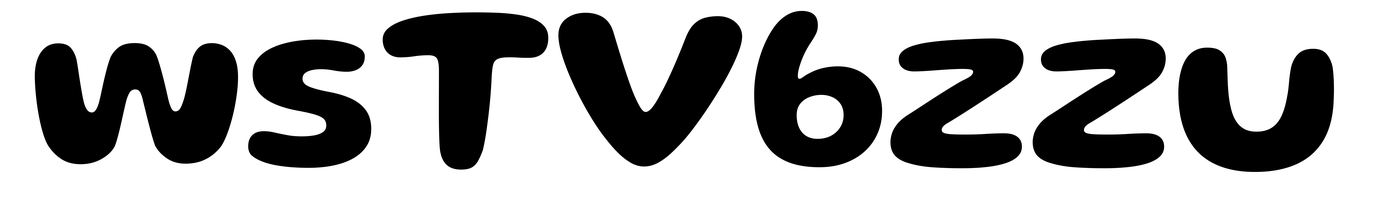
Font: Gluten_SemiBold